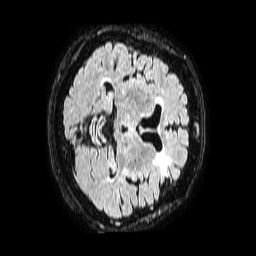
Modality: FLAIR
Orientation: axial
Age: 85
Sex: female
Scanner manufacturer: philips
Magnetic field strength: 1.5 T
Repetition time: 4.8 s
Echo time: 0.3 s